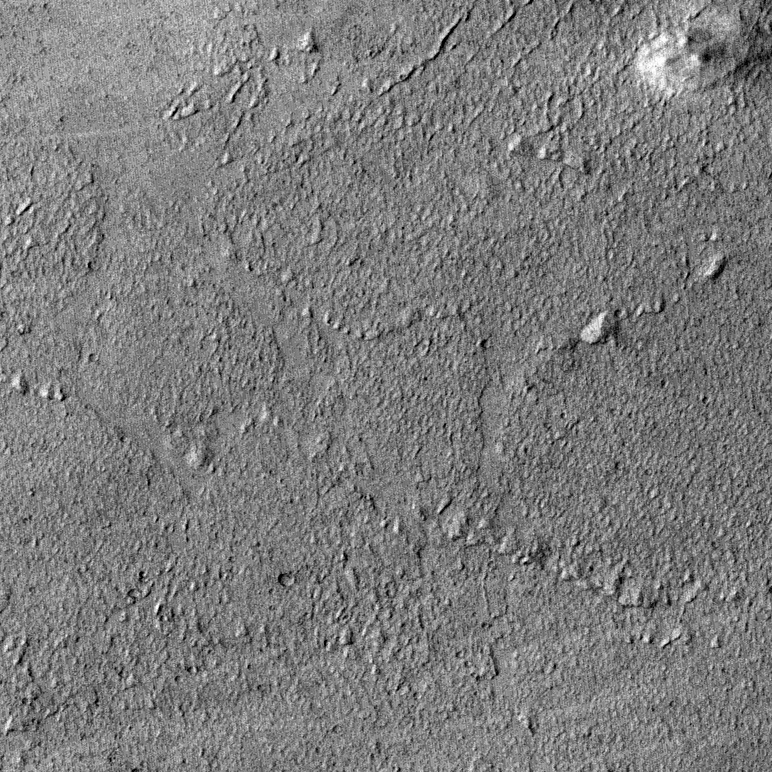
Label: dustdevil